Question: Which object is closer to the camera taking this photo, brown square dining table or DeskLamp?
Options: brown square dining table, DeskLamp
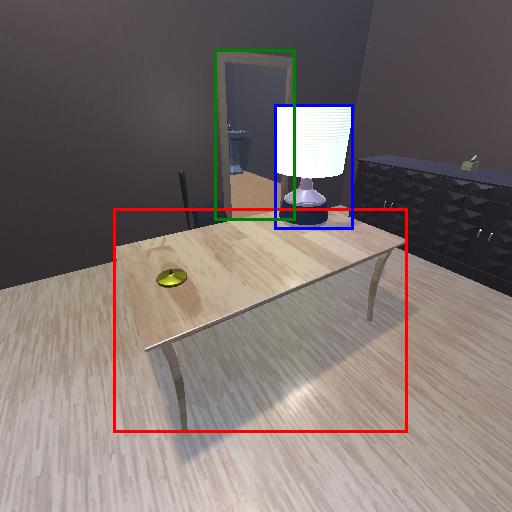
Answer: brown square dining table